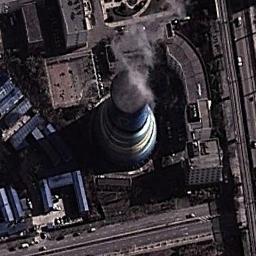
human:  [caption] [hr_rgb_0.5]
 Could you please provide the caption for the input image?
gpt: In the thermal power plant there are plants and machinery, and a cooling tower is steaming .

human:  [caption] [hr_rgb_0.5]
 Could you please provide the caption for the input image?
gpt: The thermal power station is next to some buildings with white mist above .

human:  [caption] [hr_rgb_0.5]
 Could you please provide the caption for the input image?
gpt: There is a thermal power station in the open space by the woods .

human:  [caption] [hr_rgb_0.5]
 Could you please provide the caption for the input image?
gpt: There are many buildings of different shapes next to the thermal power station .

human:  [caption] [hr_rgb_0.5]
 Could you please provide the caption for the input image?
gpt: There are some buildings and a chimney on the thermal power station .